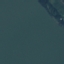
Label: SeaLake